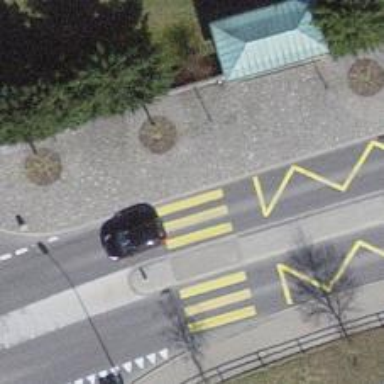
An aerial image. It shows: Kerb serving as barrier.